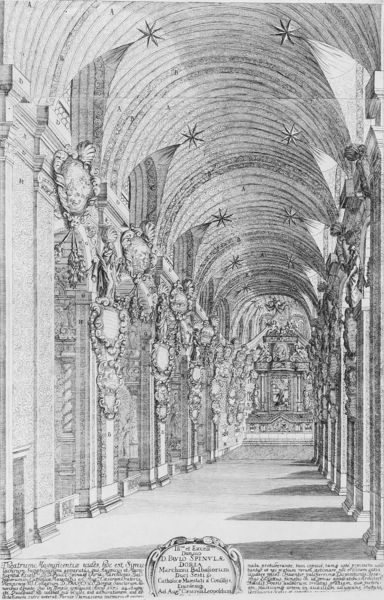
Titel: Universitätskirche im ursprünglichen Zustand
Institution: Wien, Graphische Sammlung Albertina
Schlagwörter: schatten, licht, schmuck, schwarz, säulen, weiss, zeichnung, ornament, architektur, barock, kirche, decke, skulptur, schrift, pilaster, rundbogen, stuck, halle, gang, arkade, medaillon, stern, druck, sterne, stich, hauptschiff, wappen, putz, bodne, sakral, tonne, säulengang, kreuzgang, wandelgang, sichtachse, stichkappen, fensternischen